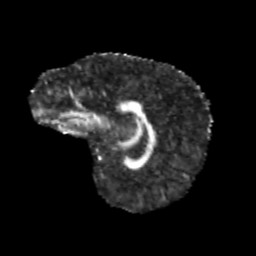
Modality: FA
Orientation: sagittal
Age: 10
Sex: male
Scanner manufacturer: siemens
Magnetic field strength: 3 T
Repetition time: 3.8 s
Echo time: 0.07 s